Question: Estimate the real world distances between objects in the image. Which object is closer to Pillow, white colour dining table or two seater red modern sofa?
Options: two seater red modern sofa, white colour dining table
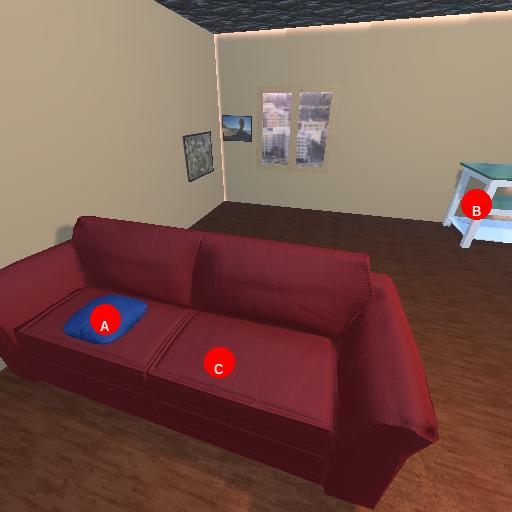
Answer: two seater red modern sofa